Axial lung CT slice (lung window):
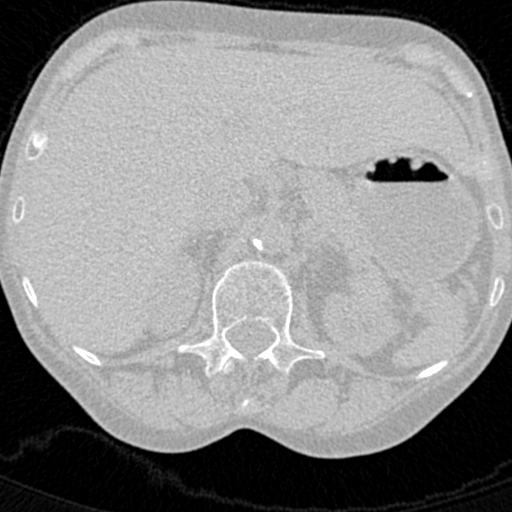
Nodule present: no